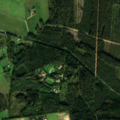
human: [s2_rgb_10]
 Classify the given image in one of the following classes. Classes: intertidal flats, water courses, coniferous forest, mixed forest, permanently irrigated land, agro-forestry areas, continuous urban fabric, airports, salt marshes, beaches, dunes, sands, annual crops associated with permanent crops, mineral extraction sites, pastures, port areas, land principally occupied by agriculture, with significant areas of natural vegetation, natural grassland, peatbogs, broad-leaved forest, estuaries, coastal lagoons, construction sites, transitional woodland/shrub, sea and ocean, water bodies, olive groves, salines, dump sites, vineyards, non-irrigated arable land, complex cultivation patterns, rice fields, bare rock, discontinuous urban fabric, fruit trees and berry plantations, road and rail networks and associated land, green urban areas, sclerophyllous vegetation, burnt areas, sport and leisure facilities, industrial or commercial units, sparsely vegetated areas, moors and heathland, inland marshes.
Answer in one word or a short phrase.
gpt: non-irrigated arable land, pastures, land principally occupied by agriculture, with significant areas of natural vegetation, coniferous forest, mixed forest, transitional woodland/shrub